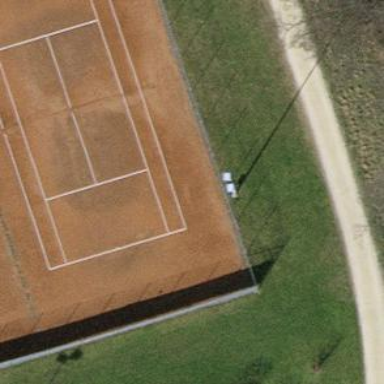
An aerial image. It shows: Sand tennis court on pitch for leisure land.